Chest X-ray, PA view. Patient: 63 years old, sex M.
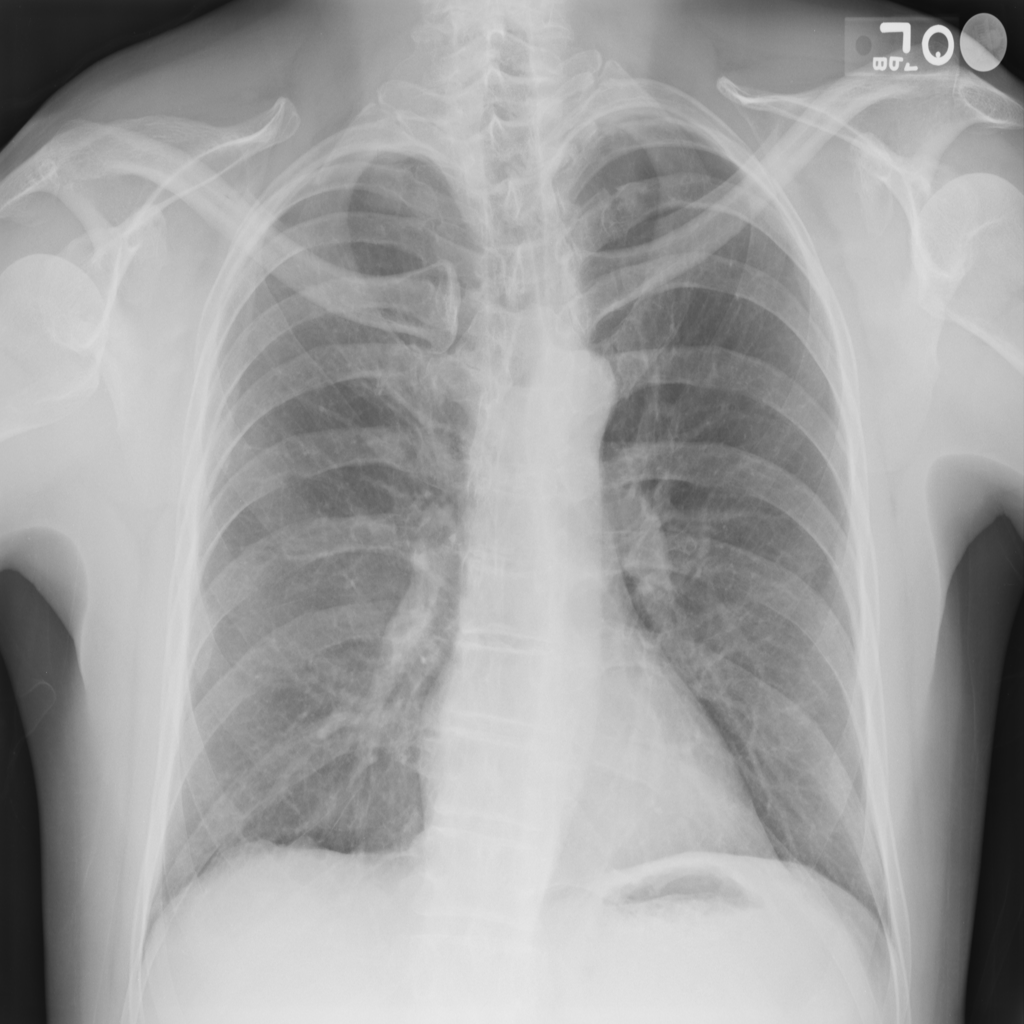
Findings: No Finding